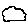
Label: cloud